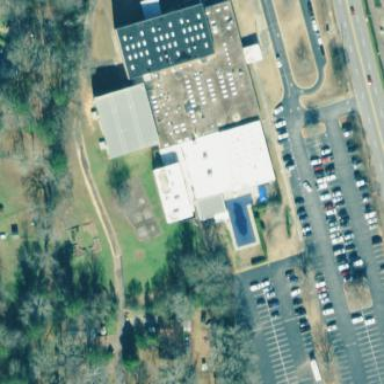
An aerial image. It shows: Commercial building.